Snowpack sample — Snodgrass Mountain, Crested Butte, Colorado (2/4/25, 12:06 PM MST)
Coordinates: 38.923, -106.968
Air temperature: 35 °F
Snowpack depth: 80 cm
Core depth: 10 cm
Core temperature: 32 °F
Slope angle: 14°, slope face: 78°
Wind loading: low
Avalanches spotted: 0
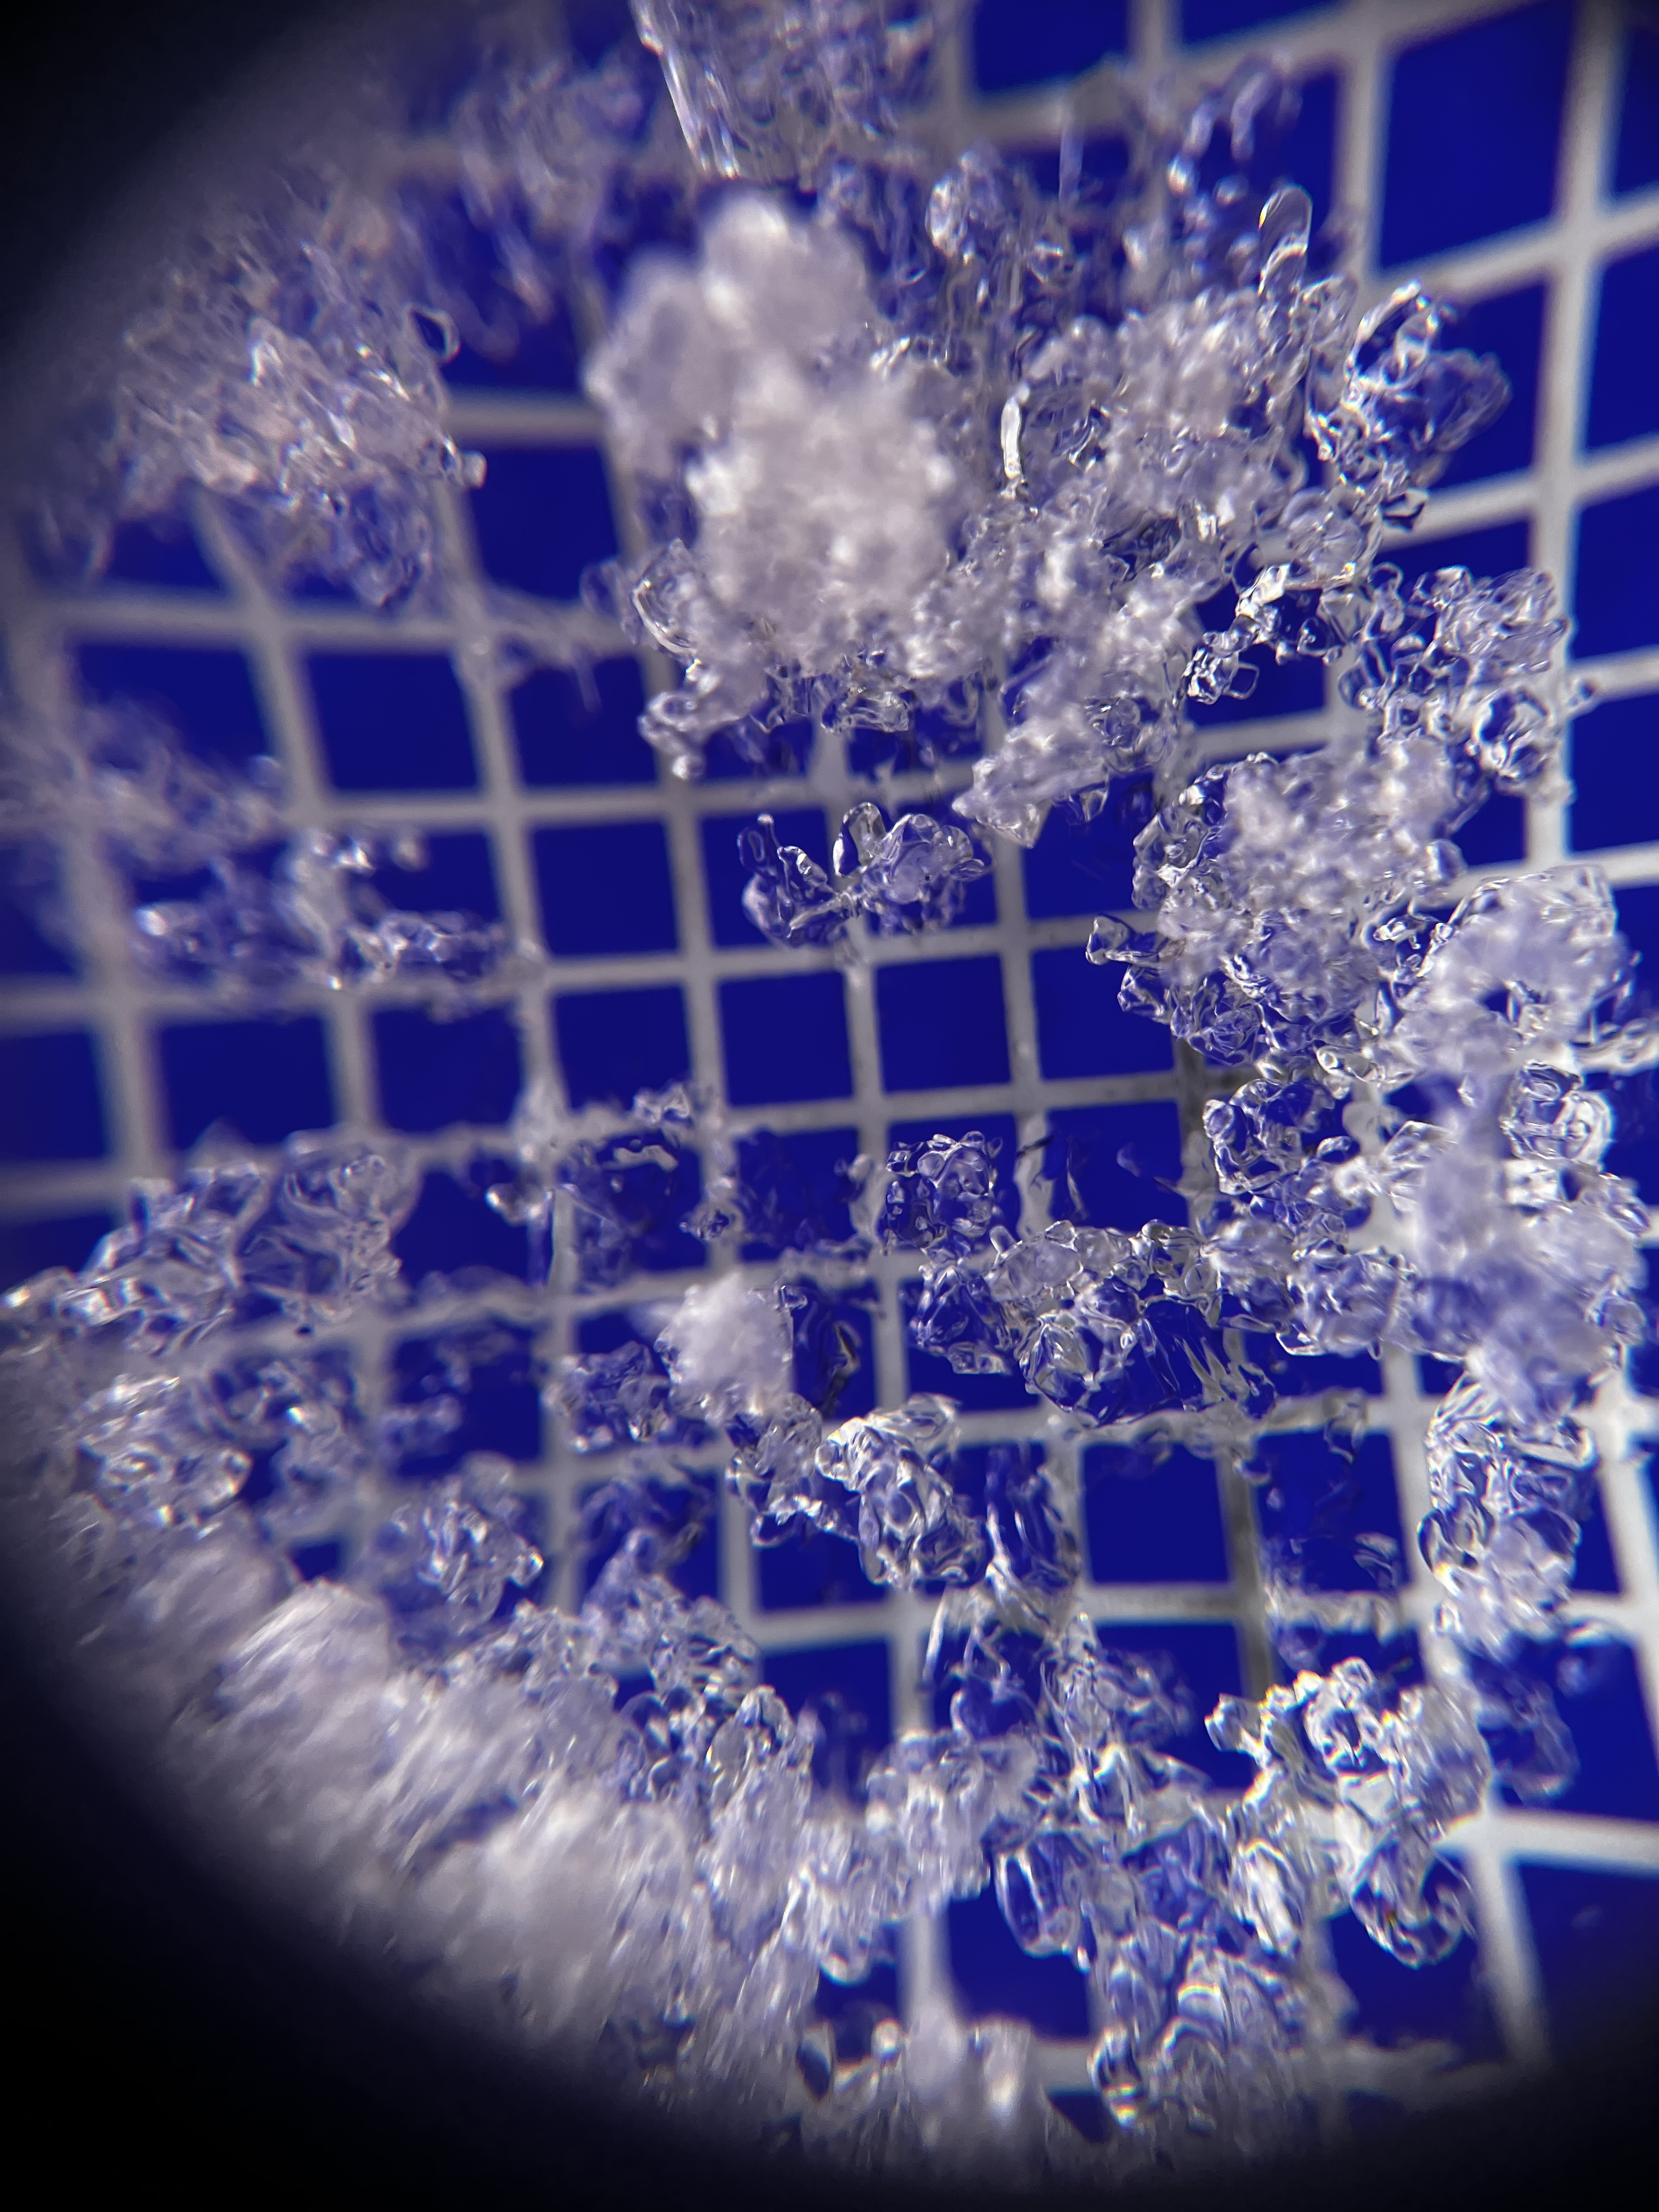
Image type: magnified_profile
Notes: No avalanches nearby, unusually warm weather for the last month reported by residents, Collected 25 yards from treeline